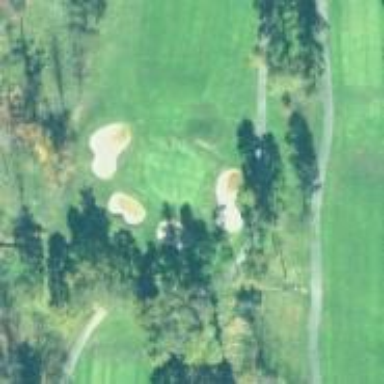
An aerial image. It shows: View of golf hole.